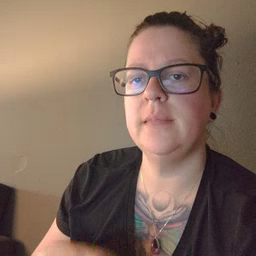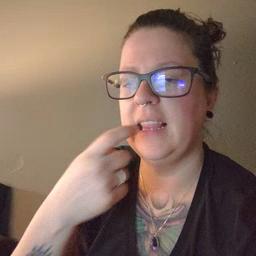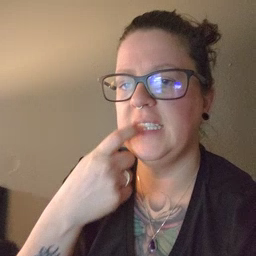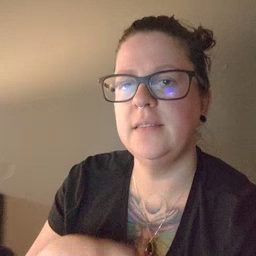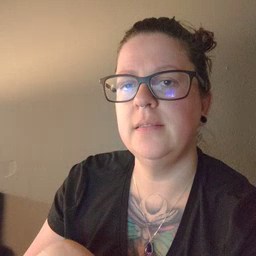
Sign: glasswindow